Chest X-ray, PA view. Patient: 42 years old, sex F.
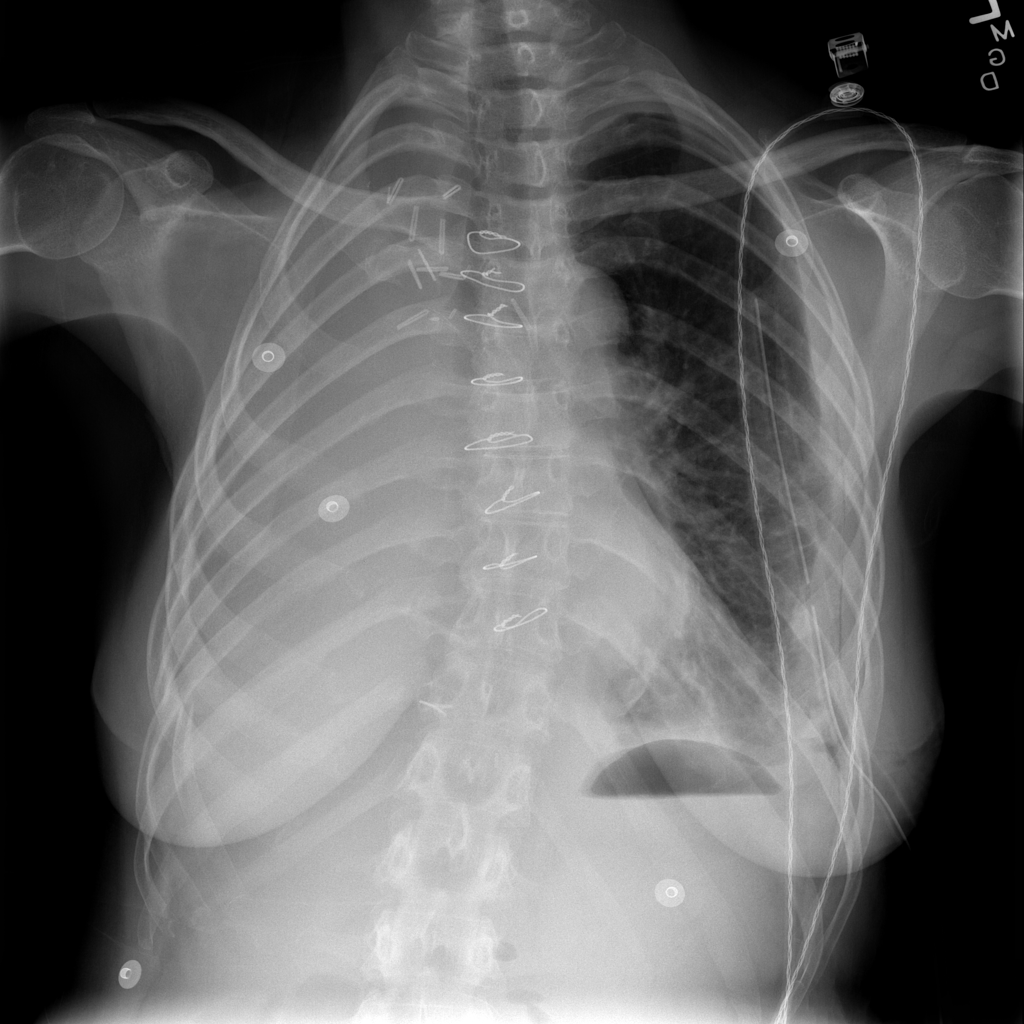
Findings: Pneumothorax